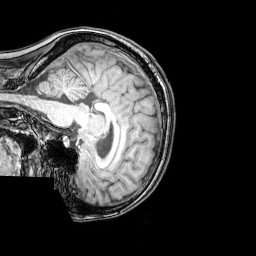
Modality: T1w
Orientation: sagittal
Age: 24
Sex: female
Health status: healthy
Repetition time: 0.081 s
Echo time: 0.037 s